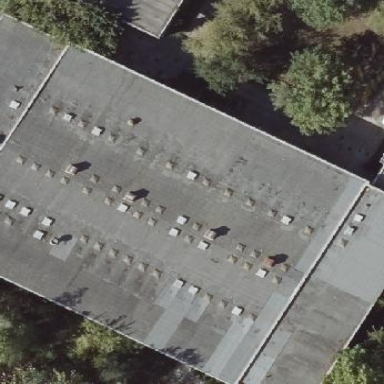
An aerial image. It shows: Building part with flat roof.